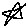
Label: star